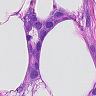
Metastatic tissue present: yes